【题型】解答题　【知识点】解析几何　【难度】medium
已知过点$P(3,\sqrt{2})$的双曲线$C$的渐近线方程为$x \pm \sqrt{3}y = 0$。如图所示，过双曲线$C$的右焦点$F$作与坐标轴都不垂直的直线$l$交$C$的右支于$A,B$两点。

(1) 求双曲线$C$的标准方程；

(2) 若双曲线$C$上的点$Q(x_0,y_0)$到其两条渐近线的距离分别为$d_1,d_2$，求$d_1d_2$的值；

(3) 已知点$Q\left(\frac{3}{2},0\right)$，求证：$\angle AQF = \angle BQF$。

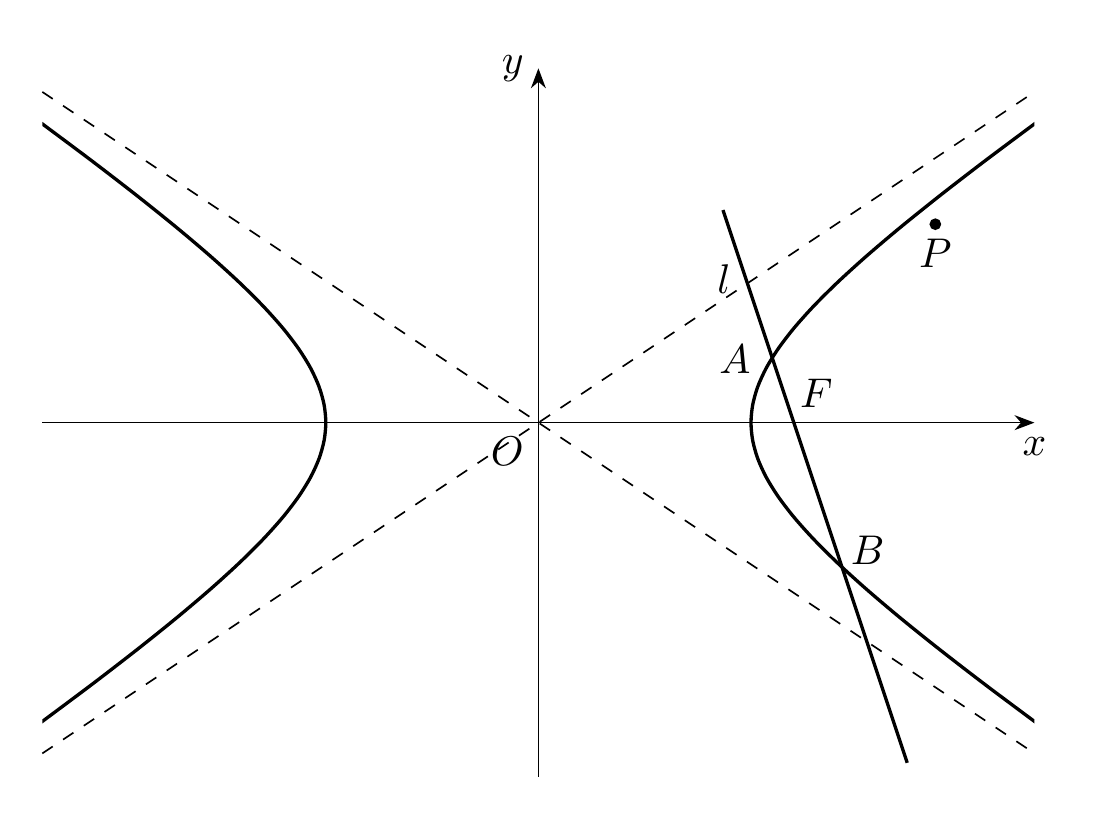
【解答】
\textbf{【答案】}
(1) $\frac{x^2}{3} - y^2 = 1$

(2) $\frac{3}{4}$

(3) 证明见解析

\textbf{【分析】}
(1) 由渐近线方程得到$x^2 - 3y^2 = \lambda (\lambda \neq 0)$，代入点$P(3,\sqrt{2})$即可求解；

(2) 由点到线的距离公式求解即可；

(3) 设直线方程$y = k(x - 2)$，联立双曲线方程，结合韦达定理，由$k_{AQ} + k_{BQ} = 0$即可求证；

\textbf{【详解】}
(1) 因为双曲线$C$的渐近线方程为$x \pm \sqrt{3}y = 0$，

所以设双曲线方程为$x^2 - 3y^2 = \lambda (\lambda \neq 0)$，

又双曲线过点$P(3,\sqrt{2})$，

则$\lambda = 9 - 3 \times 2 = 3$，所以双曲线的方程为$x^2 - 3y^2 = 3$，

即$\frac{x^2}{3} - y^2 = 1$。

---

(2) 因为$Q(x_0,y_0)$在曲线$\frac{x^2}{3} - y^2 = 1$ 上，

则$\frac{x_0^2}{3} - y_0^2 = 1 \implies x_0^2 - 3y_0^2 = 3$，

渐近线方程：$x \pm \sqrt{3}y = 0$，

所以：
\[
d_1d_2 = \frac{|x_0+\sqrt{3}y_0|}{\sqrt{1+3}} \cdot \frac{|x_0-\sqrt{3}y_0|}{\sqrt{1+3}} = \frac{|x_0^2-3y_0^2|}{4} = \frac{3}{4}
\]

---

(3) 由 (1) 可知$F(2,0)$，$l$的斜率存在且不为$0$，设$l$的方程为$y = k(x - 2)$，

联立
\[
\begin{cases}
y = k(x - 2) \\
x^2 - 3y^2 = 3
\end{cases}
\]
，消去$y$得$(1 - 3k^2)x^2 + 12k^2x - 12k^2 - 3 = 0$，

设$A(x_1,y_1)$，$B(x_2,y_2)$，由题意得
\[
\begin{cases}
1 - 3k^2 \neq 0 \\
\Delta > 0 \\
x_1 + x_2 > 0 \\
x_1 \cdot x_2 > 0
\end{cases}
\implies k \in (-\infty, -\frac{\sqrt{3}}{3}) \cup (\frac{\sqrt{3}}{3}, +\infty)
\]
则
\[
\begin{cases}
x_1 + x_2 = \frac{-12k^2}{1 - 3k^2} \\
x_1 \cdot x_2 = \frac{-12k^2 - 3}{1 - 3k^2}
\end{cases}
\]

所以
\[
k_{AQ} + k_{BQ} = \frac{y_1}{x_1 - \frac{3}{2}} + \frac{y_2}{x_2 - \frac{3}{2}} = \frac{k(x_1 - 2)}{x_1 - \frac{3}{2}} + \frac{k(x_2 - 2)}{x_2 - \frac{3}{2}}
\]
\[
= \frac{k\left[2x_1x_2 - \frac{7}{2}(x_1 + x_2) + 6\right]}{x_1x_2 - \frac{3}{2}(x_1 + x_2) + \frac{9}{4}}
\]
\[
= \frac{k\left[2(-12k^2 - 3) + \frac{7}{2} \times 12k^2 + 6(1 - 3k^2)\right]}{-12k^2 - 3 - \frac{3}{2} \times 12k^2 + \frac{9}{4}(1 - 3k^2)} = 0
\]

所以$k_{AQ} = -k_{BQ}$，$\angle AQF = \angle BQF$得证。

\textbf{【点睛】} 关键点点睛：由$k_{AQ} + k_{BQ} = 0$，求证$\angle AQF = \angle BQF$；
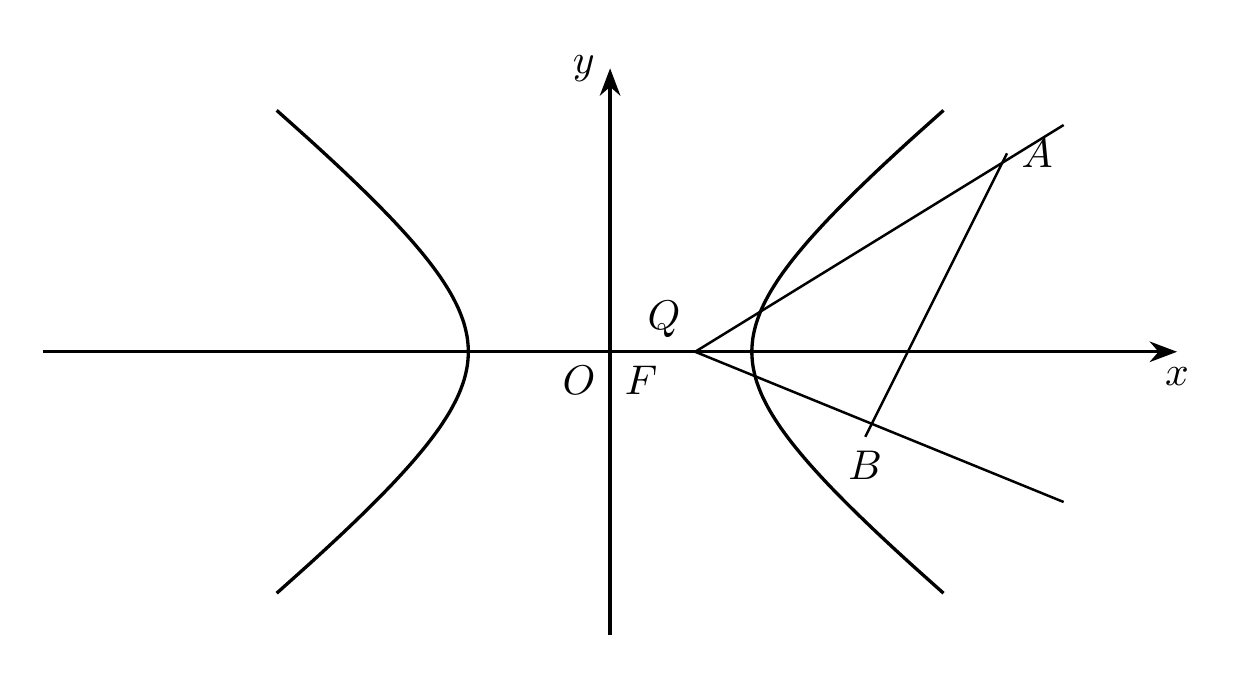